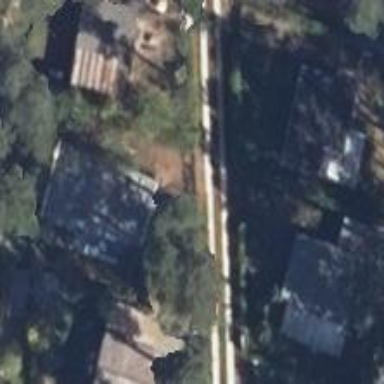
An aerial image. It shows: Residential road with concrete lanes.